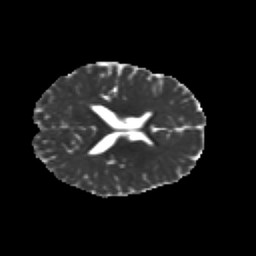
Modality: MD
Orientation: axial
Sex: female
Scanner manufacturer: siemens
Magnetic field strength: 3 T
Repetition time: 5 s
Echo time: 0.071 s